Question: I added a "Service Reference" to a vendor's Java based web service which i have no control over.
I have this simple client code:
'''
Client myClient = new Client();
CapabilitiesType response = client.GetCapabilities(new GetCapabilitiesType1());
myClient.Close();
litCapabilities.Text = response.version;
'''
Which generates the following SOAP evelope:
'''
<s:Envelope xmlns:s="http://schemas.xmlsoap.org/soap/envelope/">
<s:Header></s:Header>
<s:Body xmlns:xsi="http://www.w3.org/2001/XMLSchema-instance" xmlns:xsd="http://www.w3.org/2001/XMLSchema">
<GetCapabilities xmlns="http://www.opengis.net/cat/csw/2.0.2"></GetCapabilities>
</s:Body>
</s:Envelope>
'''
So far so good, the above i got from Trace Viewer. Using both SoapUI and Trace Viewer, i can verify that i'm getting the correct response:
'''
<SOAP-ENV:Envelope xmlns:SOAP-ENV="http://schemas.xmlsoap.org/soap/envelope/">
<SOAP-ENV:Header></SOAP-ENV:Header>
<SOAP-ENV:Body>
<wrs:Capabilities xmlns:wrs="http://www.opengis.net/cat/wrs/1.0" xmlns:csw="http://www.opengis.net/cat/csw" xmlns:ogc="http://www.opengis.net/ogc" xmlns:ows="http://www.opengeospatial.net/ows" xmlns:xlink="http://www.w3.org/1999/xlink" version="1.0.0">
<ows:ServiceIdentification>
<ows:Title>EarthObservation ebRIM Catalogue</ows:Title>
<ows:Abstract>
A web-based catalogue service that implements the CSW-ebRIM profile of the OGC Catalogue 2.0 specification, and the EO Extension Package
</ows:Abstract>
<ows:Keywords>
<ows:Keyword>registry</ows:Keyword>
<ows:Keyword>catalogue</ows:Keyword>
<ows:Keyword>ebRIM</ows:Keyword>
<ows:Keyword>earth observation</ows:Keyword>
</ows:Keywords>
<ows:ServiceType>urn:ogc:service:catalogue:csw-ebrim</ows:ServiceType>
<ows:ServiceTypeVersion>2.0.2</ows:ServiceTypeVersion>
<ows:Fees>NONE</ows:Fees>
</ows:ServiceIdentification>
<ows:OperationsMetadata>
<ows:Operation name="GetCapabilities">
<ows:DCP>
<ows:HTTP>
<ows:Post xlink:href="http://999.999.999.999:8080/hma/ws/" xlink:type="simple" xmlns:xlink="http://www.w3.org/1999/xlink"></ows:Post>
</ows:HTTP>
</ows:DCP>
<ows:Parameter name="sections">
<ows:Value>ServiceIdentification</ows:Value>
<ows:Value>ServiceProvider</ows:Value>
<ows:Value>OperationsMetadata</ows:Value>
<ows:Value>Filter_Capabilities</ows:Value>
<ows:Value>ServiceProperties</ows:Value>
</ows:Parameter>
<ows:Parameter name="AcceptVersions">
<ows:Value>2.0.2</ows:Value>
</ows:Parameter>
<ows:Parameter name="AcceptFormats">
<ows:Value>application/xml</ows:Value>
</ows:Parameter>
</ows:Operation>
<ows:Operation name="GetRecords">
<ows:DCP>
<ows:HTTP>
<ows:Post xlink:href="http://999.999.999.999:8080/hma/ws/"></ows:Post>
</ows:HTTP>
</ows:DCP>
<ows:Parameter name="resultType">
<ows:Value>hits</ows:Value>
<ows:Value>results</ows:Value>
</ows:Parameter>
<ows:Parameter name="outputFormat">
<ows:Value>application/xml</ows:Value>
</ows:Parameter>
<ows:Parameter name="outputSchema">
<ows:Value>urn:oasis:names:tc:ebxml-regrep:xsd:rim:3.0</ows:Value>
</ows:Parameter>
<ows:Parameter name="startPosition">
<ows:DefaultValue>1</ows:DefaultValue>
</ows:Parameter>
<ows:Parameter name="maxRecords">
<ows:DefaultValue>10</ows:DefaultValue>
</ows:Parameter>
<ows:Parameter name="TypeNames">
<ows:Value>rim:RegistryObject</ows:Value>
<ows:Value>rim:Association</ows:Value>
<ows:Value>rim:Classification</ows:Value>
<ows:Value>rim:ClassificationNode</ows:Value>
<ows:Value>rim:ClassificationScheme</ows:Value>
<ows:Value>urn:x-ogc:specification:csw-ebrim:ObjectType:EO:EOProduct</ows:Value>
<ows:Value>urn:x-ogc:specification:csw-ebrim:ObjectType:EO:EOAcquisitionPlatform</ows:Value>
<ows:Value>urn:x-ogc:specification:csw-ebrim:ObjectType:EO:EOBrowseInformation</ows:Value>
<ows:Value>urn:x-ogc:specification:csw-ebrim:ObjectType:EO:EOArchivingInformation</ows:Value>
</ows:Parameter>
<ows:Parameter name="ElementName"></ows:Parameter>
<ows:Parameter name="ElementSetName">
<ows:Value>brief</ows:Value>
<ows:Value>summary</ows:Value>
<ows:Value>full</ows:Value>
</ows:Parameter>
<ows:Parameter name="CONSTRAINTLANGUAGE">
<ows:Value>FILTER</ows:Value>
</ows:Parameter>
<ows:Parameter name="DistributedSearch">
<ows:Value>FALSE</ows:Value>
</ows:Parameter>
<ows:Parameter name="constraint"></ows:Parameter>
<ows:Parameter name="SortBy"></ows:Parameter>
</ows:Operation>
<ows:Operation name="GetRecordById">
<ows:DCP>
<ows:HTTP>
<ows:Post xlink:href="http://999.999.999.999:8080/hma/ws/"></ows:Post>
</ows:HTTP>
</ows:DCP>
<ows:Parameter name="Id">
<ows:Value></ows:Value>
</ows:Parameter>
<ows:Parameter name="outputFormat">
<ows:Value>application/xml</ows:Value>
</ows:Parameter>
<ows:Parameter name="outputSchema">
<ows:Value>urn:oasis:names:tc:ebxml-regrep:xsd:rim:3.0</ows:Value>
</ows:Parameter>
<ows:Parameter name="ElementSetName">
<ows:Value>brief</ows:Value>
<ows:Value>summary</ows:Value>
<ows:Value>full</ows:Value>
</ows:Parameter>
</ows:Operation>
<ows:Operation name="DescribeRecord">
<ows:DCP>
<ows:HTTP>
<ows:Post xlink:href="http://999.999.999.999:8080/hma/ws/"></ows:Post>
</ows:HTTP>
</ows:DCP>
<ows:Parameter name="TypeNames">
<ows:Value>rim:RegistryObject</ows:Value>
<ows:Value>rim:Association</ows:Value>
<ows:Value>rim:Classification</ows:Value>
<ows:Value>rim:ClassificationNode</ows:Value>
<ows:Value>rim:ClassificationScheme</ows:Value>
<ows:Value>urn:x-ogc:specification:csw-ebrim:ObjectType:EO:EOProduct</ows:Value>
<ows:Value>urn:x-ogc:specification:csw-ebrim:ObjectType:EO:EOAcquisitionPlatform</ows:Value>
<ows:Value>urn:x-ogc:specification:csw-ebrim:ObjectType:EO:EOBrowseInformation</ows:Value>
<ows:Value>urn:x-ogc:specification:csw-ebrim:ObjectType:EO:EOArchivingInformation</ows:Value>
</ows:Parameter>
<ows:Parameter name="outputFormat">
<ows:Value>application/xml</ows:Value>
</ows:Parameter>
<ows:Parameter name="schemaLanguage">
<ows:Value>http://www.w3.org/TR/xmlschema-1</ows:Value>
</ows:Parameter>
</ows:Operation>
<ows:Parameter name="service">
<ows:Value>CSW</ows:Value>
</ows:Parameter>
<ows:Parameter name="version">
<ows:Value>2.0.2</ows:Value>
</ows:Parameter>
<ows:ExtendedCapabilities xmlns:rim="urn:oasis:names:tc:ebxml-regrep:xsd:rim:3.0">
<rim:Slot name="urn:ogc:def:ebRIM-Slot:OGC-06-131:parentIdentifier " slotType="urn:oasis:names:tc:ebxml-regrep:DataType:String">
<rim:ValueList>
<rim:Value>urn:ogc:def:EOP:xxx-GSI:RSAT2_SEGMENTS</rim:Value>
</rim:ValueList>
</rim:Slot>
</ows:ExtendedCapabilities>
</ows:OperationsMetadata>
<ogc:Filter_Capabilities xmlns:gml="http://www.opengis.net/gml">
<ogc:Spatial_Capabilities>
<ogc:GeometryOperands>
<ogc:GeometryOperand>gml:Envelope</ogc:GeometryOperand>
<ogc:GeometryOperand>gml:Point</ogc:GeometryOperand>
<ogc:GeometryOperand>gml:LineString</ogc:GeometryOperand>
<ogc:GeometryOperand>gml:Polygon</ogc:GeometryOperand>
</ogc:GeometryOperands>
<ogc:SpatialOperators>
<ogc:SpatialOperator name="BBOX"></ogc:SpatialOperator>
<ogc:SpatialOperator name="Overlaps"></ogc:SpatialOperator>
</ogc:SpatialOperators>
</ogc:Spatial_Capabilities>
<ogc:Scalar_Capabilities>
<ogc:LogicalOperators></ogc:LogicalOperators>
<ogc:ComparisonOperators>
<ogc:ComparisonOperator>LessThan</ogc:ComparisonOperator>
<ogc:ComparisonOperator>GreaterThan</ogc:ComparisonOperator>
<ogc:ComparisonOperator>LessThanEqualTo</ogc:ComparisonOperator>
<ogc:ComparisonOperator>GreaterThanEqualTo</ogc:ComparisonOperator>
<ogc:ComparisonOperator>EqualTo</ogc:ComparisonOperator>
<ogc:ComparisonOperator>NotEqualTo</ogc:ComparisonOperator>
</ogc:ComparisonOperators>
<ogc:ArithmeticOperators>
<ogc:SimpleArithmetic></ogc:SimpleArithmetic>
</ogc:ArithmeticOperators>
</ogc:Scalar_Capabilities>
</ogc:Filter_Capabilities>
<wrs:ServiceProperties>
<wrs:property name="http://www.opengis.net/cat/wrs/properties/extension-packages">
<wrs:value>urn:ogc:specification:csw-ebrim:ext-pkg:Basic</wrs:value>
<wrs:value>urn:x-ogc:specification:csw-ebrim:package:EOProducts</wrs:value>
</wrs:property>
<wrs:property name="http://www.opengis.net/cat/wrs/properties/query-languages">
<wrs:value>http://www.opengis.net/ogc</wrs:value>
<wrs:value>http://www.w3.org/TR/xpath</wrs:value>
</wrs:property>
<wrs:property name="http://www.opengis.net/cat/wrs/properties/mime-types">
<wrs:value>application/xml</wrs:value>
</wrs:property>
<wrs:property name="http://www.opengis.net/cat/wrs/properties/temporal-ref-systems">
<wrs:value>urn:ogc:def:trs:ISO-8601:2000</wrs:value>
</wrs:property>
<wrs:property name="http://www.opengis.net/cat/wrs/properties/spatial-ref-systems">
<wrs:value> urn:ogc:def:crs:EPSG:6.3:4326</wrs:value>
</wrs:property>
</wrs:ServiceProperties>
<wrs:WSDL-services xlink:href="http://999.999.999.999:8080/hma/ws/hma.wsdl" xlink:role="http://www.w3.org/2005/08/wsdl" xlink:title="HMA RSAT-2 Web Service End point" xlink:type="simple"></wrs:WSDL-services>
</wrs:Capabilities>
</SOAP-ENV:Body>
</SOAP-ENV:Envelope>
<SOAP-ENV:Envelope xmlns:SOAP-ENV="http://schemas.xmlsoap.org/soap/envelope/">
<SOAP-ENV:Header></SOAP-ENV:Header>
<SOAP-ENV:Body>
<wrs:Capabilities xmlns:wrs="http://www.opengis.net/cat/wrs/1.0" xmlns:csw="http://www.opengis.net/cat/csw" xmlns:ogc="http://www.opengis.net/ogc" xmlns:ows="http://www.opengeospatial.net/ows" xmlns:xlink="http://www.w3.org/1999/xlink" version="1.0.0">
<ows:ServiceIdentification>
<ows:Title>EarthObservation ebRIM Catalogue</ows:Title>
<ows:Abstract>
A web-based catalogue service that implements the CSW-ebRIM profile of the OGC Catalogue 2.0 specification, and the EO Extension Package
</ows:Abstract>
<ows:Keywords>
<ows:Keyword>registry</ows:Keyword>
<ows:Keyword>catalogue</ows:Keyword>
<ows:Keyword>ebRIM</ows:Keyword>
<ows:Keyword>earth observation</ows:Keyword>
</ows:Keywords>
<ows:ServiceType>urn:ogc:service:catalogue:csw-ebrim</ows:ServiceType>
<ows:ServiceTypeVersion>2.0.2</ows:ServiceTypeVersion>
<ows:Fees>NONE</ows:Fees>
</ows:ServiceIdentification>
<ows:OperationsMetadata>
<ows:Operation name="GetCapabilities">
<ows:DCP>
<ows:HTTP>
<ows:Post xlink:href="http://999.999.999.999:8080/hma/ws/" xlink:type="simple" xmlns:xlink="http://www.w3.org/1999/xlink"></ows:Post>
</ows:HTTP>
</ows:DCP>
<ows:Parameter name="sections">
<ows:Value>ServiceIdentification</ows:Value>
<ows:Value>ServiceProvider</ows:Value>
<ows:Value>OperationsMetadata</ows:Value>
<ows:Value>Filter_Capabilities</ows:Value>
<ows:Value>ServiceProperties</ows:Value>
</ows:Parameter>
<ows:Parameter name="AcceptVersions">
<ows:Value>2.0.2</ows:Value>
</ows:Parameter>
<ows:Parameter name="AcceptFormats">
<ows:Value>application/xml</ows:Value>
</ows:Parameter>
</ows:Operation>
<ows:Operation name="GetRecords">
<ows:DCP>
<ows:HTTP>
<ows:Post xlink:href="http://999.999.999.999:8080/hma/ws/"></ows:Post>
</ows:HTTP>
</ows:DCP>
<ows:Parameter name="resultType">
<ows:Value>hits</ows:Value>
<ows:Value>results</ows:Value>
</ows:Parameter>
<ows:Parameter name="outputFormat">
<ows:Value>application/xml</ows:Value>
</ows:Parameter>
<ows:Parameter name="outputSchema">
<ows:Value>urn:oasis:names:tc:ebxml-regrep:xsd:rim:3.0</ows:Value>
</ows:Parameter>
<ows:Parameter name="startPosition">
<ows:DefaultValue>1</ows:DefaultValue>
</ows:Parameter>
<ows:Parameter name="maxRecords">
<ows:DefaultValue>10</ows:DefaultValue>
</ows:Parameter>
<ows:Parameter name="TypeNames">
<ows:Value>rim:RegistryObject</ows:Value>
<ows:Value>rim:Association</ows:Value>
<ows:Value>rim:Classification</ows:Value>
<ows:Value>rim:ClassificationNode</ows:Value>
<ows:Value>rim:ClassificationScheme</ows:Value>
<ows:Value>urn:x-ogc:specification:csw-ebrim:ObjectType:EO:EOProduct</ows:Value>
<ows:Value>urn:x-ogc:specification:csw-ebrim:ObjectType:EO:EOAcquisitionPlatform</ows:Value>
<ows:Value>urn:x-ogc:specification:csw-ebrim:ObjectType:EO:EOBrowseInformation</ows:Value>
<ows:Value>urn:x-ogc:specification:csw-ebrim:ObjectType:EO:EOArchivingInformation</ows:Value>
</ows:Parameter>
<ows:Parameter name="ElementName"></ows:Parameter>
<ows:Parameter name="ElementSetName">
<ows:Value>brief</ows:Value>
<ows:Value>summary</ows:Value>
<ows:Value>full</ows:Value>
</ows:Parameter>
<ows:Parameter name="CONSTRAINTLANGUAGE">
<ows:Value>FILTER</ows:Value>
</ows:Parameter>
<ows:Parameter name="DistributedSearch">
<ows:Value>FALSE</ows:Value>
</ows:Parameter>
<ows:Parameter name="constraint"></ows:Parameter>
<ows:Parameter name="SortBy"></ows:Parameter>
</ows:Operation>
<ows:Operation name="GetRecordById">
<ows:DCP>
<ows:HTTP>
<ows:Post xlink:href="http://999.999.999.999:8080/hma/ws/"></ows:Post>
</ows:HTTP>
</ows:DCP>
<ows:Parameter name="Id">
<ows:Value></ows:Value>
</ows:Parameter>
<ows:Parameter name="outputFormat">
<ows:Value>application/xml</ows:Value>
</ows:Parameter>
<ows:Parameter name="outputSchema">
<ows:Value>urn:oasis:names:tc:ebxml-regrep:xsd:rim:3.0</ows:Value>
</ows:Parameter>
<ows:Parameter name="ElementSetName">
<ows:Value>brief</ows:Value>
<ows:Value>summary</ows:Value>
<ows:Value>full</ows:Value>
</ows:Parameter>
</ows:Operation>
<ows:Operation name="DescribeRecord">
<ows:DCP>
<ows:HTTP>
<ows:Post xlink:href="http://999.999.999.999:8080/hma/ws/"></ows:Post>
</ows:HTTP>
</ows:DCP>
<ows:Parameter name="TypeNames">
<ows:Value>rim:RegistryObject</ows:Value>
<ows:Value>rim:Association</ows:Value>
<ows:Value>rim:Classification</ows:Value>
<ows:Value>rim:ClassificationNode</ows:Value>
<ows:Value>rim:ClassificationScheme</ows:Value>
<ows:Value>urn:x-ogc:specification:csw-ebrim:ObjectType:EO:EOProduct</ows:Value>
<ows:Value>urn:x-ogc:specification:csw-ebrim:ObjectType:EO:EOAcquisitionPlatform</ows:Value>
<ows:Value>urn:x-ogc:specification:csw-ebrim:ObjectType:EO:EOBrowseInformation</ows:Value>
<ows:Value>urn:x-ogc:specification:csw-ebrim:ObjectType:EO:EOArchivingInformation</ows:Value>
</ows:Parameter>
<ows:Parameter name="outputFormat">
<ows:Value>application/xml</ows:Value>
</ows:Parameter>
<ows:Parameter name="schemaLanguage">
<ows:Value>http://www.w3.org/TR/xmlschema-1</ows:Value>
</ows:Parameter>
</ows:Operation>
<ows:Parameter name="service">
<ows:Value>CSW</ows:Value>
</ows:Parameter>
<ows:Parameter name="version">
<ows:Value>2.0.2</ows:Value>
</ows:Parameter>
<ows:ExtendedCapabilities xmlns:rim="urn:oasis:names:tc:ebxml-regrep:xsd:rim:3.0">
<rim:Slot name="urn:ogc:def:ebRIM-Slot:OGC-06-131:parentIdentifier " slotType="urn:oasis:names:tc:ebxml-regrep:DataType:String">
<rim:ValueList>
<rim:Value>urn:ogc:def:EOP:xxx-GSI:RSAT2_SEGMENTS</rim:Value>
</rim:ValueList>
</rim:Slot>
</ows:ExtendedCapabilities>
</ows:OperationsMetadata>
<ogc:Filter_Capabilities xmlns:gml="http://www.opengis.net/gml">
<ogc:Spatial_Capabilities>
<ogc:GeometryOperands>
<ogc:GeometryOperand>gml:Envelope</ogc:GeometryOperand>
<ogc:GeometryOperand>gml:Point</ogc:GeometryOperand>
<ogc:GeometryOperand>gml:LineString</ogc:GeometryOperand>
<ogc:GeometryOperand>gml:Polygon</ogc:GeometryOperand>
</ogc:GeometryOperands>
<ogc:SpatialOperators>
<ogc:SpatialOperator name="BBOX"></ogc:SpatialOperator>
<ogc:SpatialOperator name="Overlaps"></ogc:SpatialOperator>
</ogc:SpatialOperators>
</ogc:Spatial_Capabilities>
<ogc:Scalar_Capabilities>
<ogc:LogicalOperators></ogc:LogicalOperators>
<ogc:ComparisonOperators>
<ogc:ComparisonOperator>LessThan</ogc:ComparisonOperator>
<ogc:ComparisonOperator>GreaterThan</ogc:ComparisonOperator>
<ogc:ComparisonOperator>LessThanEqualTo</ogc:ComparisonOperator>
<ogc:ComparisonOperator>GreaterThanEqualTo</ogc:ComparisonOperator>
<ogc:ComparisonOperator>EqualTo</ogc:ComparisonOperator>
<ogc:ComparisonOperator>NotEqualTo</ogc:ComparisonOperator>
</ogc:ComparisonOperators>
<ogc:ArithmeticOperators>
<ogc:SimpleArithmetic></ogc:SimpleArithmetic>
</ogc:ArithmeticOperators>
</ogc:Scalar_Capabilities>
</ogc:Filter_Capabilities>
<wrs:ServiceProperties>
<wrs:property name="http://www.opengis.net/cat/wrs/properties/extension-packages">
<wrs:value>urn:ogc:specification:csw-ebrim:ext-pkg:Basic</wrs:value>
<wrs:value>urn:x-ogc:specification:csw-ebrim:package:EOProducts</wrs:value>
</wrs:property>
<wrs:property name="http://www.opengis.net/cat/wrs/properties/query-languages">
<wrs:value>http://www.opengis.net/ogc</wrs:value>
<wrs:value>http://www.w3.org/TR/xpath</wrs:value>
</wrs:property>
<wrs:property name="http://www.opengis.net/cat/wrs/properties/mime-types">
<wrs:value>application/xml</wrs:value>
</wrs:property>
<wrs:property name="http://www.opengis.net/cat/wrs/properties/temporal-ref-systems">
<wrs:value>urn:ogc:def:trs:ISO-8601:2000</wrs:value>
</wrs:property>
<wrs:property name="http://www.opengis.net/cat/wrs/properties/spatial-ref-systems">
<wrs:value> urn:ogc:def:crs:EPSG:6.3:4326</wrs:value>
</wrs:property>
</wrs:ServiceProperties>
<wrs:WSDL-services xlink:href="http://999.999.999.999:8080/hma/ws/hma.wsdl" xlink:role="http://www.w3.org/2005/08/wsdl" xlink:title="HMA RSAT-2 Web Service End point" xlink:type="simple"></wrs:WSDL-services>
</wrs:Capabilities>
</SOAP-ENV:Body>
</SOAP-ENV:Envelope>
'''
But somehow this data is not making it's way back to my client code. Most properties within the response object are NULL.

Based on the SOAP response, The one property of response object that is not NULL is wrong (response.version) it should be "2.0.2" and not "1.0.0"
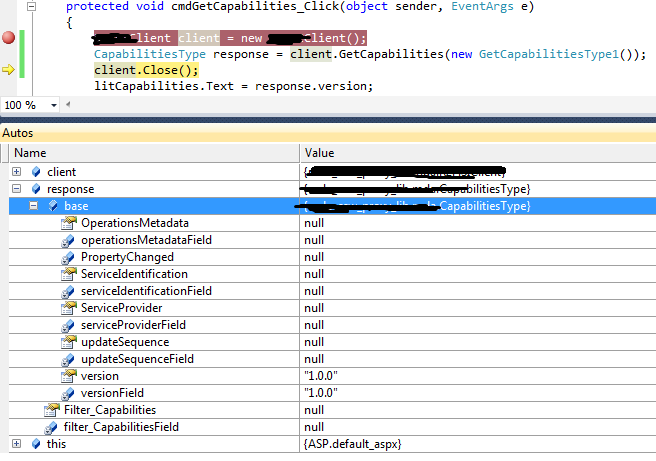
Answer: I was able to figure out my problem: There was a namespace mismatch.
The body of my request soap envelope contained:
'''
<csw:GetCapabilities
xmlns:csw="http://www.opengis.net/cat/csw/2.0.2"
xmlns:dc="http://purl.org/dc/elements/1.1/"
xmlns:dct="http://purl.org/dc/terms/"
xmlns:sch="http://www.ascc.net/xml/schematron"
xmlns:gml="http://www.opengis.net/gml"
xmlns:ogc="http://www.opengis.net/ogc"
xmlns:ows="http://www.opengis.net/ows"
xmlns:xlink="http://www.w3.org/1999/xlink" />
'''
In the response i was getting (top relevant characters only):
'''
<wrs:Capabilities xmlns:wrs="http://www.opengis.net/cat/wrs/1.0" xmlns:csw="http://www.opengis.net/cat/csw" xmlns:ogc="http://www.opengis.net/ogc" xmlns:ows="http://www.opengeospatial.net/ows" xmlns:xlink="http://www.w3.org/1999/xlink" version="1.0.0">
'''
<URL>
<URL>
Both namespaces have to be the same for .NET to deserialize the data. So you could just have the response respond the correct namespace. In my case, since i had no control over the Java Web Service,